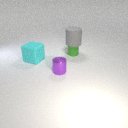
small green rubber cylinder below large gray rubber cylinder